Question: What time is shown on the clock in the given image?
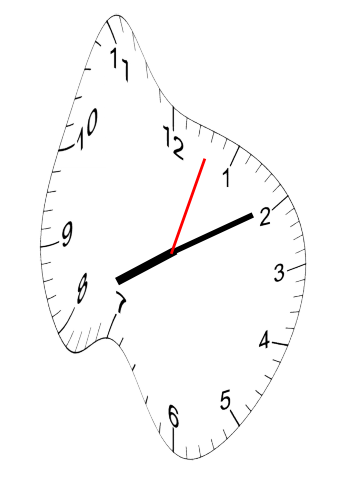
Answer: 08:10:03